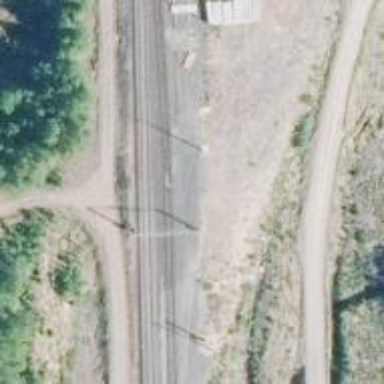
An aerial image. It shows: Continuous rail railway with electrified contact line.